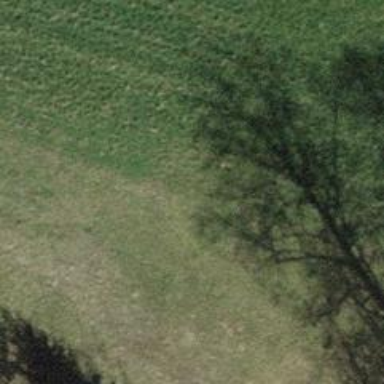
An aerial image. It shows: Pipeline marker.